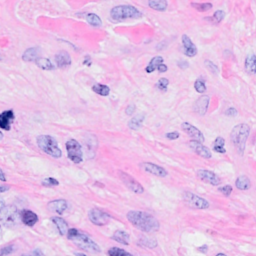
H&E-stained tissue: Breast